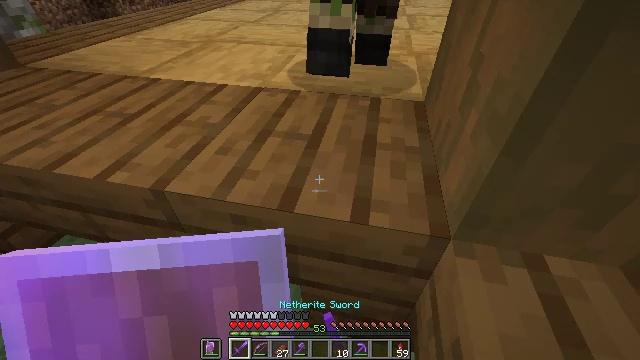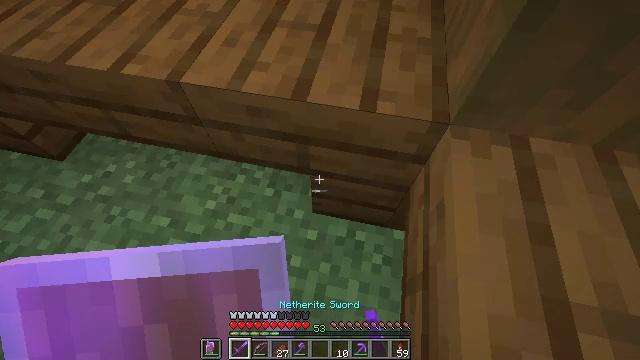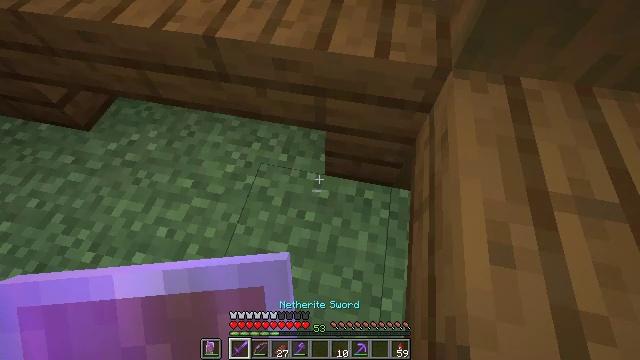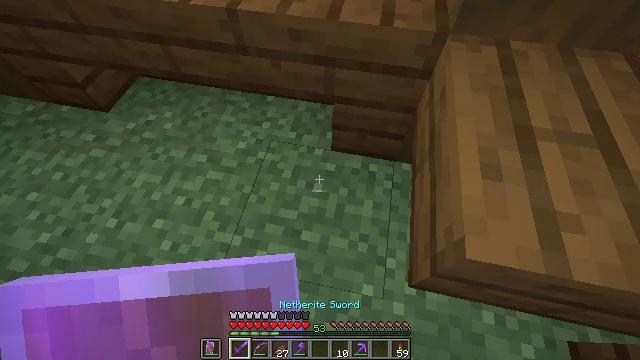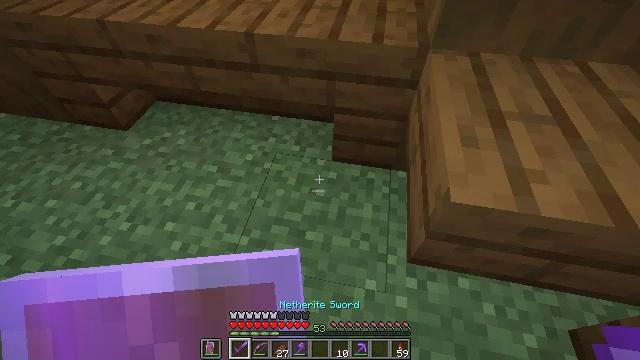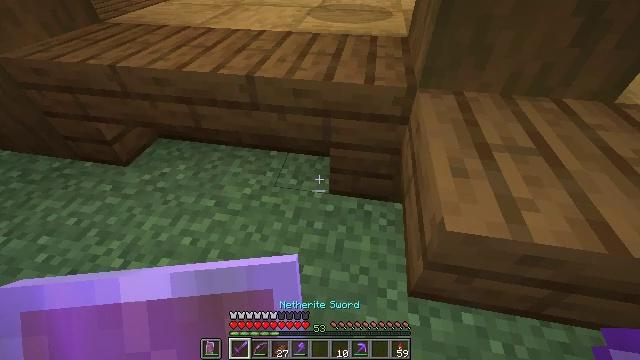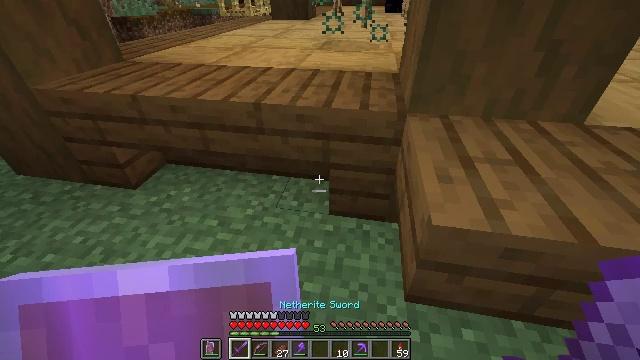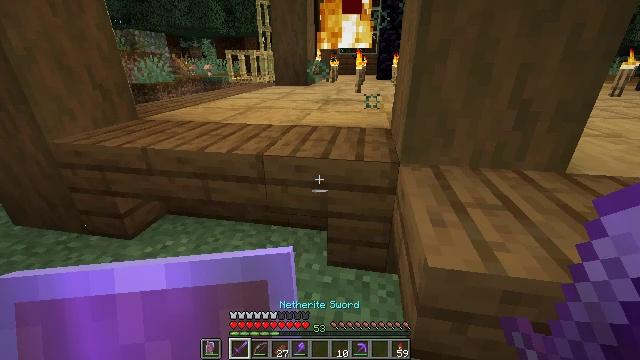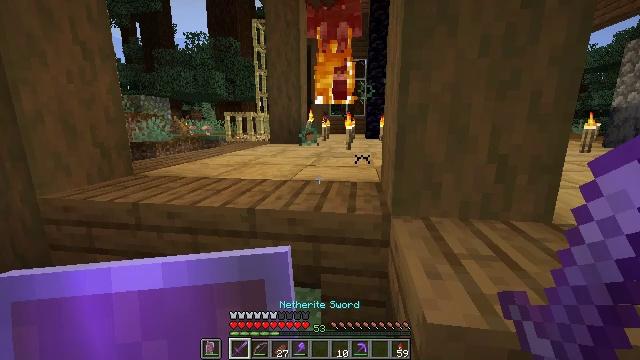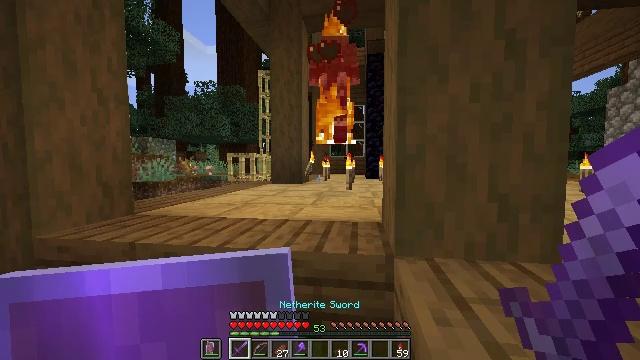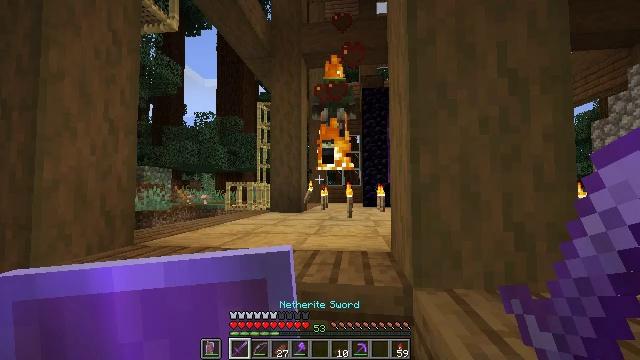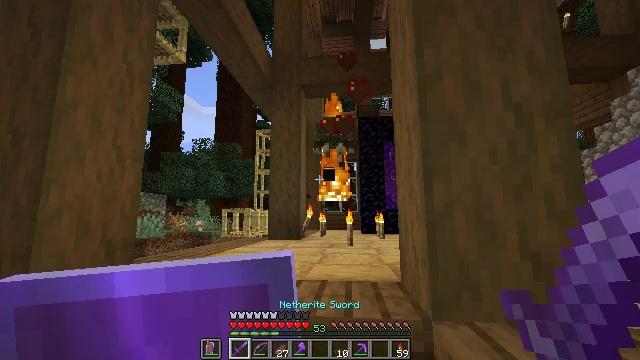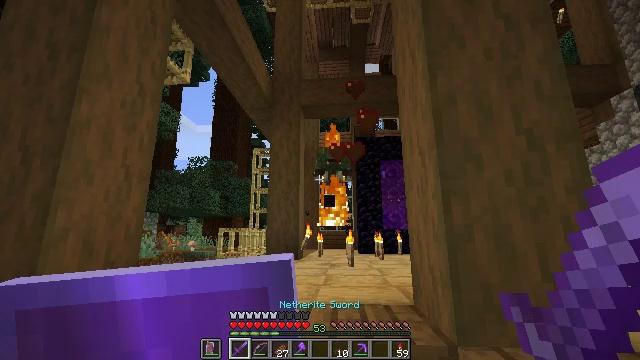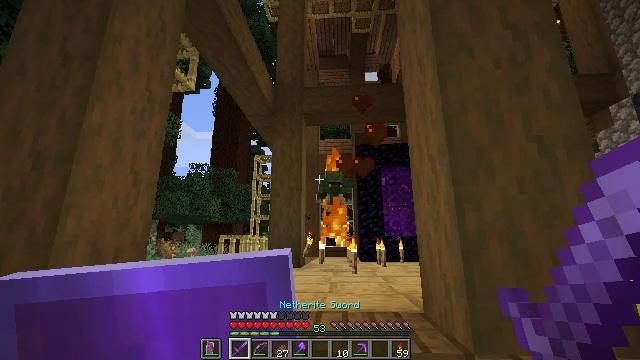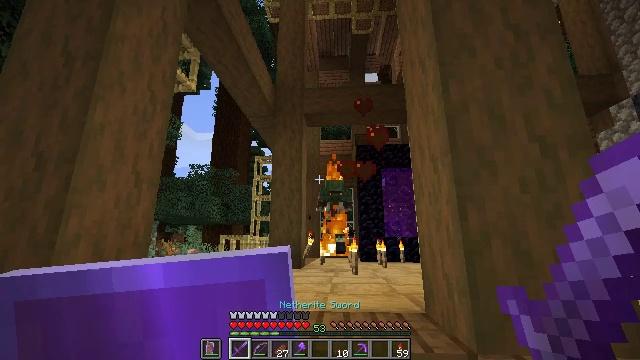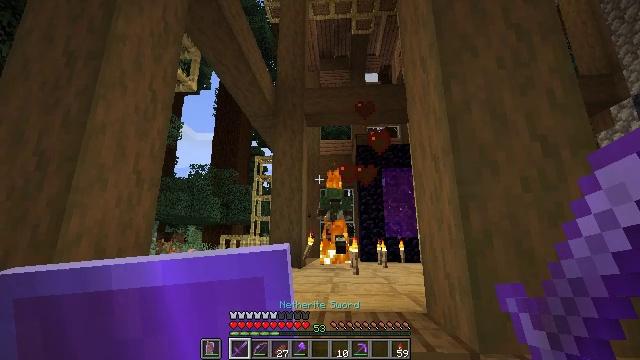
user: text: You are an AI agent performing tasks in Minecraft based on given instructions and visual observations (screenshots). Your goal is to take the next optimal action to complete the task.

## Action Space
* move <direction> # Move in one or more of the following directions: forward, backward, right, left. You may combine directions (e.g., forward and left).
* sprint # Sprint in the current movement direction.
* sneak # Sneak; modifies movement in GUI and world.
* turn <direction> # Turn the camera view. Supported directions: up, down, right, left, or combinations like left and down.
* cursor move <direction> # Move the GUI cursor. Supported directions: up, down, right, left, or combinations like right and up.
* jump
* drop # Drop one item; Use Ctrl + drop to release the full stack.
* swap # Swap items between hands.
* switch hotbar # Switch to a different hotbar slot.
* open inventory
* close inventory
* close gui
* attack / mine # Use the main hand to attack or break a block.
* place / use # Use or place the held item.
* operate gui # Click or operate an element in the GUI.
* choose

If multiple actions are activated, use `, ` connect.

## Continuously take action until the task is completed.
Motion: motion action
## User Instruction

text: Defeat the zombie villager.
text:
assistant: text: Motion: move back, turn down
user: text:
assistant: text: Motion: move back
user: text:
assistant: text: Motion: move back
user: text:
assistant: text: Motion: move back, turn up
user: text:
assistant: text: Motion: turn up
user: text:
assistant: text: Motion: turn up
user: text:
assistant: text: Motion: turn up
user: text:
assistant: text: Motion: turn right and up
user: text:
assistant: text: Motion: move left, turn up
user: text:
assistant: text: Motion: move left, turn right and up
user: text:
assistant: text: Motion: move left, turn right and up
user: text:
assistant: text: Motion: turn right and up
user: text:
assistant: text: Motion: turn up
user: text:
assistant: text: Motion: no_op
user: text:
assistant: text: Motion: no_op
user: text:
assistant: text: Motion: no_op
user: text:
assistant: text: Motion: move forward
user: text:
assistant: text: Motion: move forward
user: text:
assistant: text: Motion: move forward
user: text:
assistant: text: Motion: move forward
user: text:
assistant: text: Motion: move forward
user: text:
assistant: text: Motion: move forward
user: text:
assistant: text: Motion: move forward
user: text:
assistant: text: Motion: move forward
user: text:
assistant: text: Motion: move forward, jump
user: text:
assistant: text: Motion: move forward, jump
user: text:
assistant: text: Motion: move forward, turn down, jump
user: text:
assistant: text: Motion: move forward, turn down, jump
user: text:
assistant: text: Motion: move forward
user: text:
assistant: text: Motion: move forward